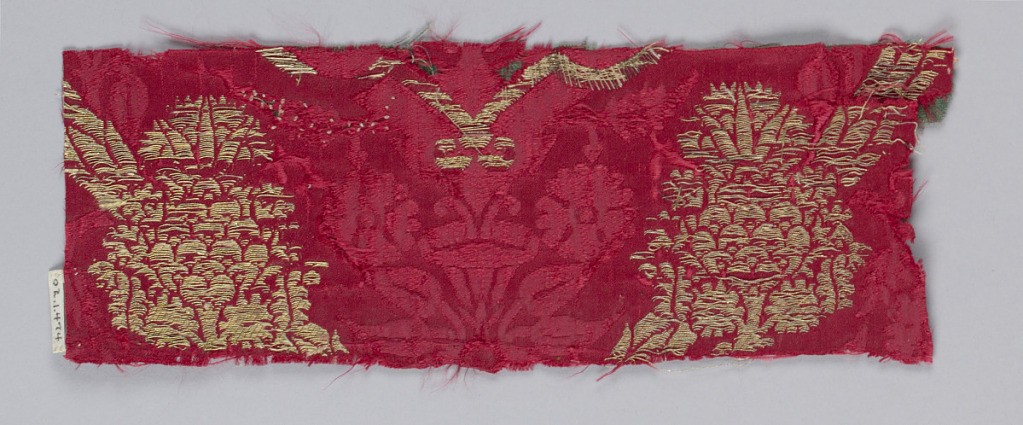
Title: Fragment
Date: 17th century
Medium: silk, metallic Technique; brocaded satin damask
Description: Red damask weave with gold. Ogival pattern.